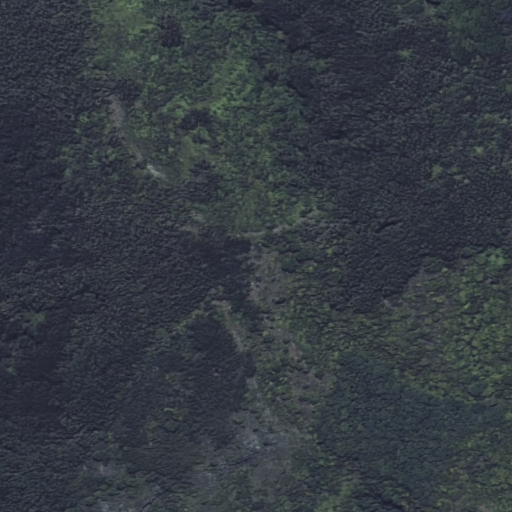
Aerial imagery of mountain in Hawaii named Kaulahuki containing only unknown